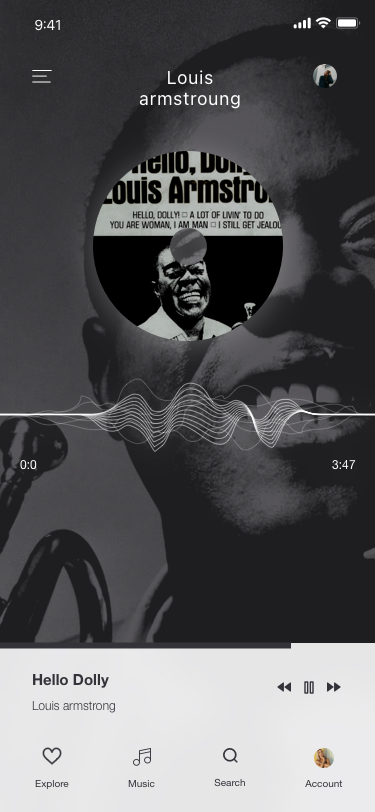
Text in this UI design:
Explore
Music
Account
Search
Hello Dolly
Louis armstrong
0:0
3:47
Louis armstroung